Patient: sex M, age 53
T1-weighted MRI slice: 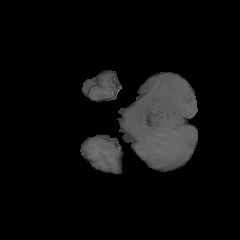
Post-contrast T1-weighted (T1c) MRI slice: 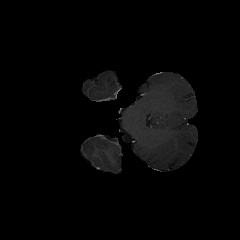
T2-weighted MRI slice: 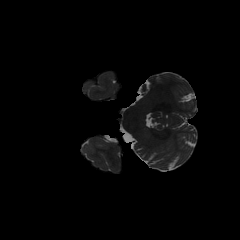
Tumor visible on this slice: no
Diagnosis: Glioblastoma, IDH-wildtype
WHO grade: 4